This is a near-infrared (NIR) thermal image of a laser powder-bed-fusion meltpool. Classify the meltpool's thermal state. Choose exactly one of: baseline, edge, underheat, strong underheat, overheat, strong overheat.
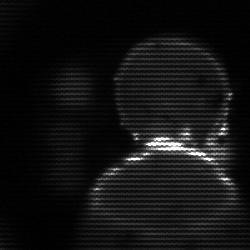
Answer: edge